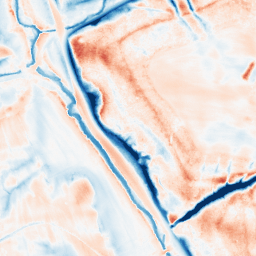
Category: trend_removal
Decomposition family: local_polynomial
Decomposition parameters: window_size: 31
degree: 3
Upsampling method: sinc_blackman
Upsampling parameters: scale: 4
kernel_size: 16
Upsampling scale: 4